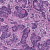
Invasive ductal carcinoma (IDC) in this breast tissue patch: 1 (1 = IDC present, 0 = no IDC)